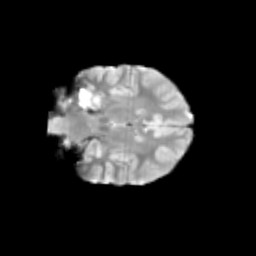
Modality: T2w
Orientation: coronal
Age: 12
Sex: female
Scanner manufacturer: siemens
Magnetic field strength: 3 T
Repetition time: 3.8 s
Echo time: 0.07 s